Interaction volume radius: 10 \u00c5
Interaction volume height: 25 \u00c5
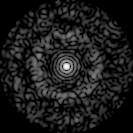
Disorder parameter: 0.8617